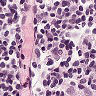
Metastatic tissue present: no